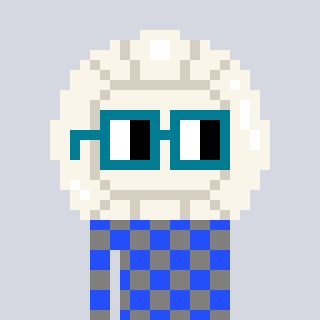
a pixel art character with square dark green glasses, a volleyball-shaped head and a bluegrey-colored body on a cool background